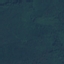
Land use / land cover class: Forest